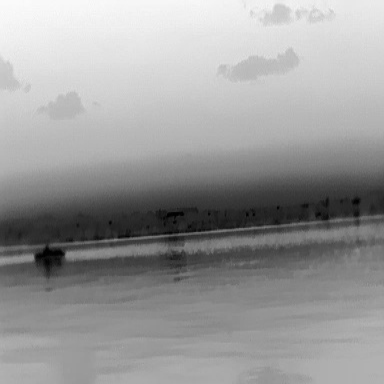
There is a warship in the infrared image.